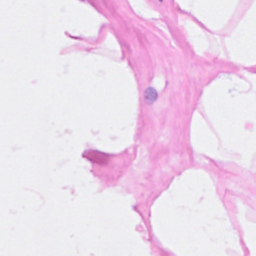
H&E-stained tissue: Breast